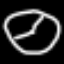
Label: clock